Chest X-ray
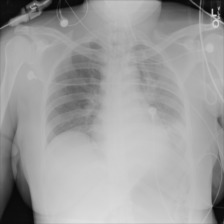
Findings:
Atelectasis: negative
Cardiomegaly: negative
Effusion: negative
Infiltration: negative
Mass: negative
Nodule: negative
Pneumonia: negative
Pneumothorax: negative
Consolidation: negative
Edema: negative
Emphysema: negative
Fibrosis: negative
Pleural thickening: negative
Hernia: negative